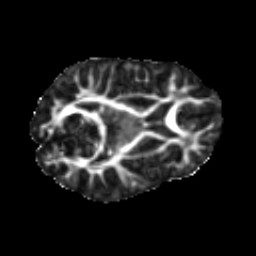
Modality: FA
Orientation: axial
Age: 11
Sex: female
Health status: ill
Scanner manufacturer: ge
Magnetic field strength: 3 T
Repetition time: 6.752 s
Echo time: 0.079 s